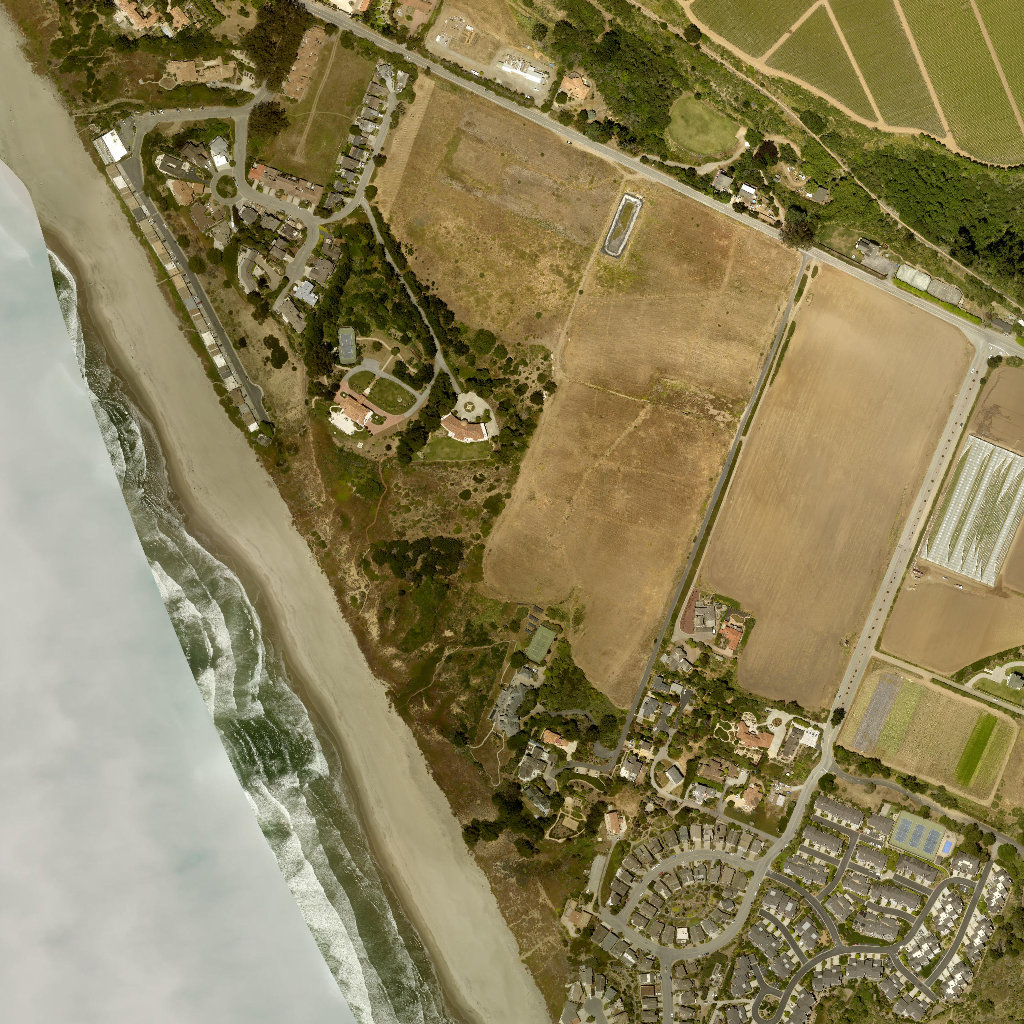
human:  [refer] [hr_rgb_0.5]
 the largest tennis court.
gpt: <box>[[86, 79, 92, 84, 0]]</box>